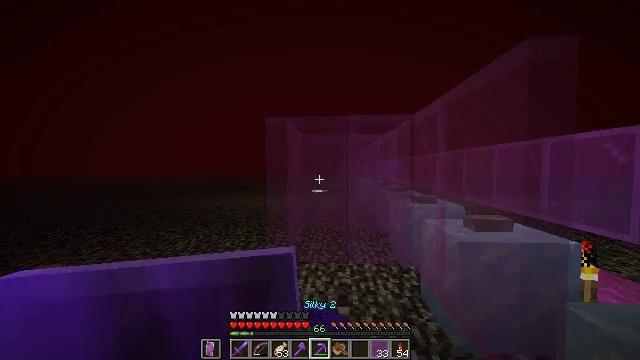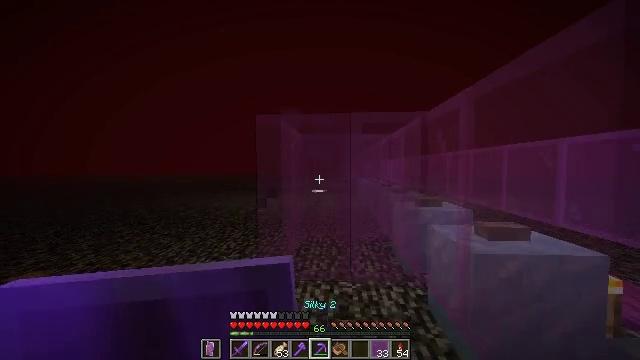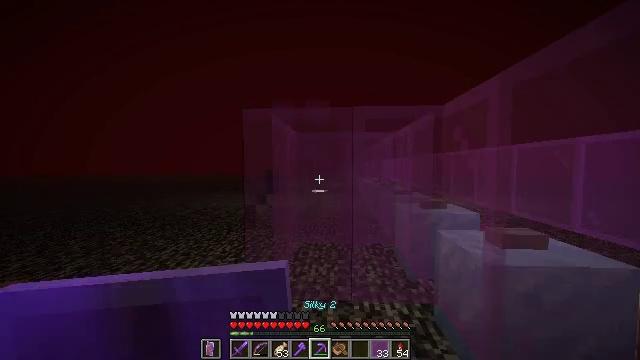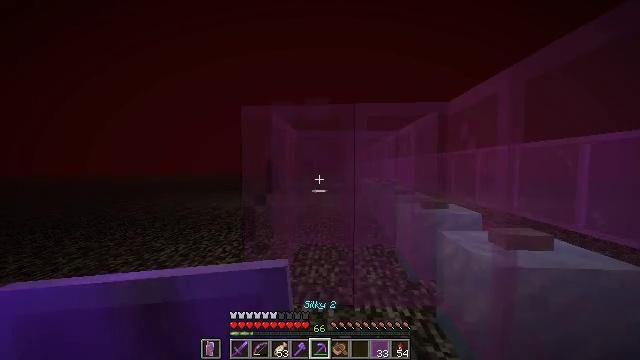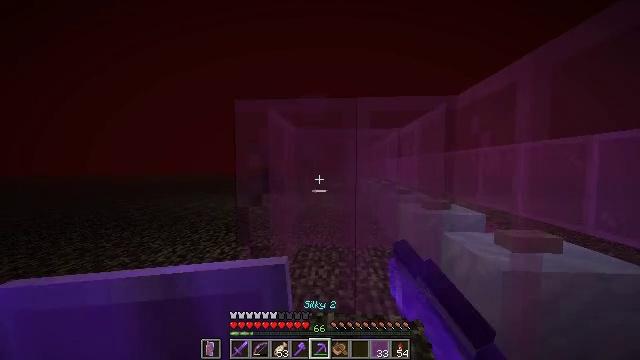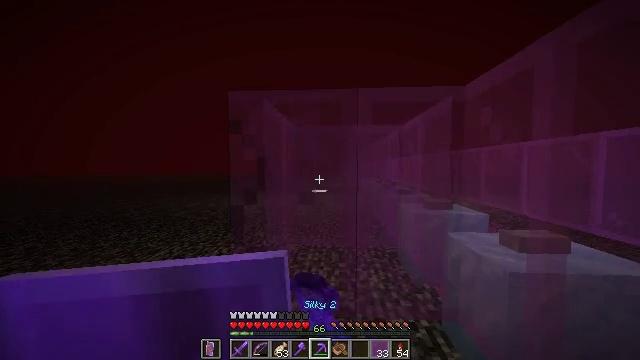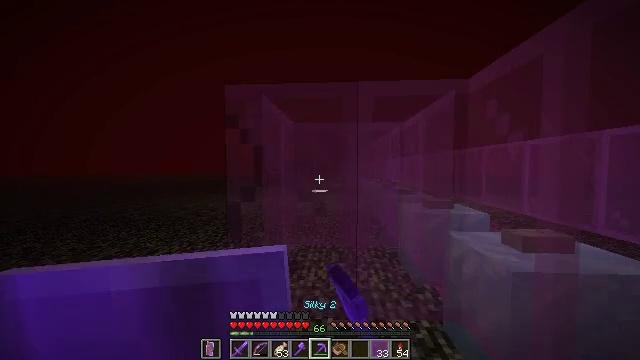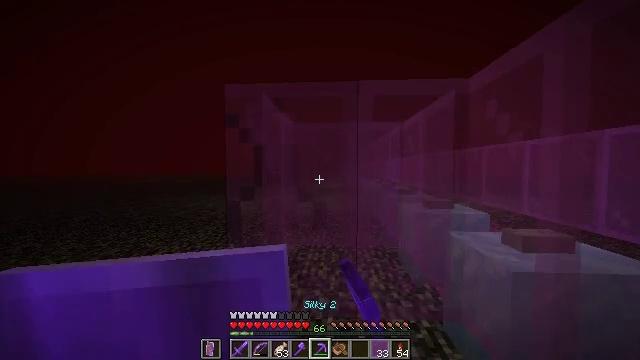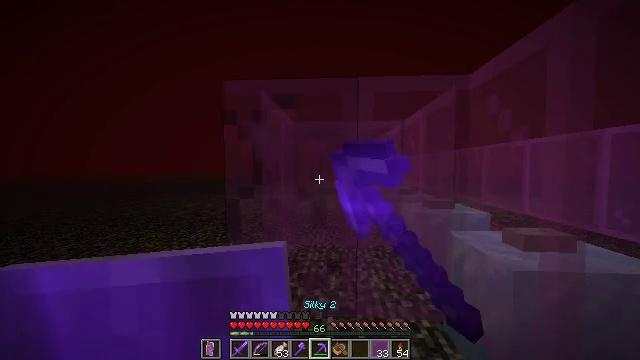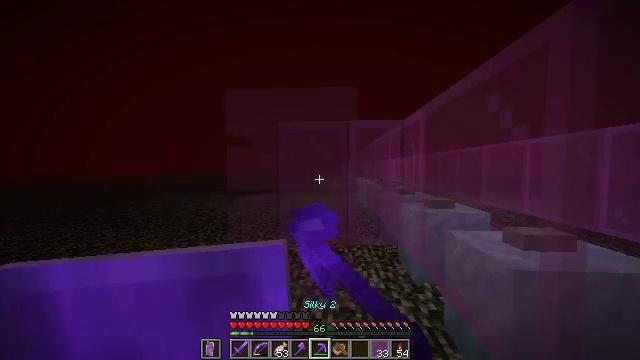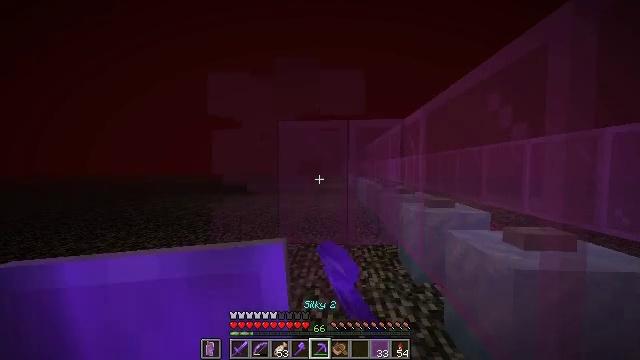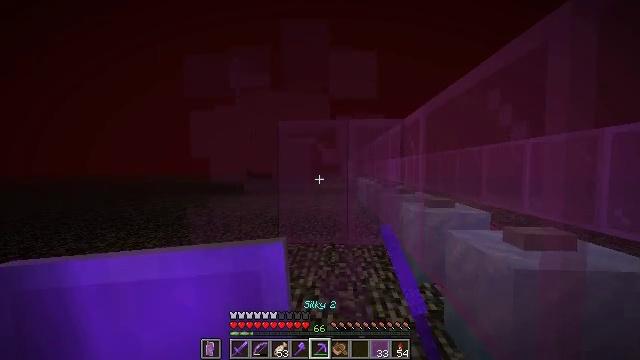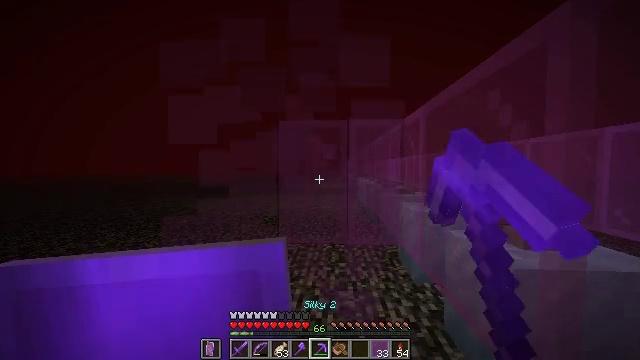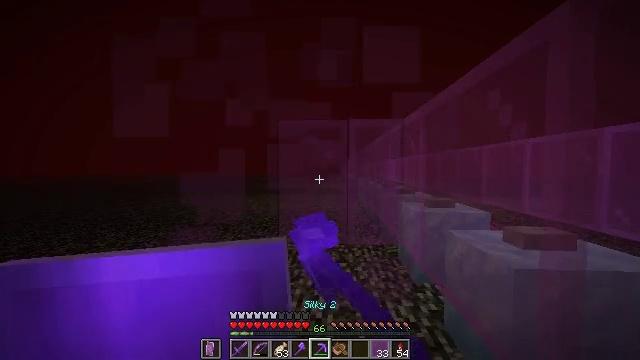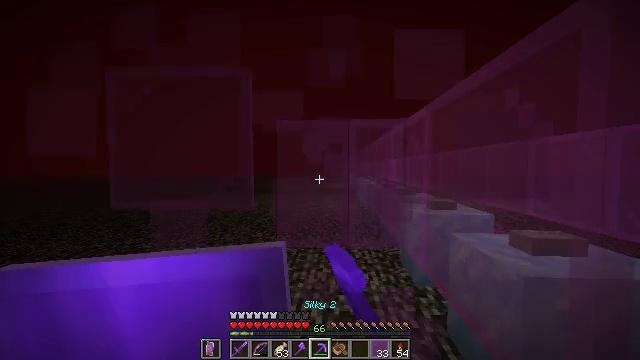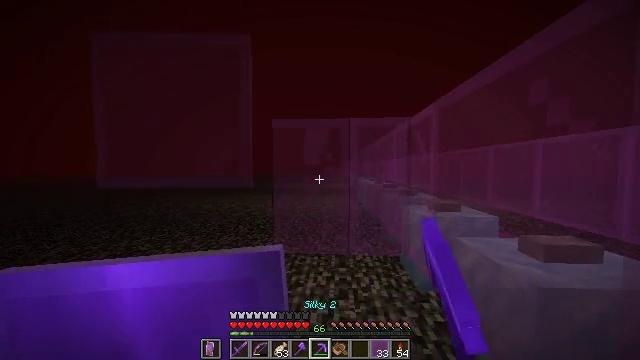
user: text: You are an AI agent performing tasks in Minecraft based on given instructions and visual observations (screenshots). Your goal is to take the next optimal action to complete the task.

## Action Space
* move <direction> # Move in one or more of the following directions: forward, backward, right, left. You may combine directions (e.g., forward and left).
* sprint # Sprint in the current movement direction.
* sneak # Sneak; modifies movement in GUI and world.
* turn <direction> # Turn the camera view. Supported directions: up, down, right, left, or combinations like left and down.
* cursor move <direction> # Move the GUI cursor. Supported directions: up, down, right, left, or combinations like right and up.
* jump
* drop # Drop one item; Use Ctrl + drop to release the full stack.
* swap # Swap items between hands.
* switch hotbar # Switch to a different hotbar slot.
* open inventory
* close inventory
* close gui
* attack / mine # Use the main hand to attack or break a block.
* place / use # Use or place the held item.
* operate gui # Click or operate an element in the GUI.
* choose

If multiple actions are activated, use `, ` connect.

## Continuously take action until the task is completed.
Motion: motion action
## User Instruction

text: Harvest the fragile magenta stained glass pane.
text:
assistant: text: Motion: move forward, attack / mine
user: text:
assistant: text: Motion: move forward, attack / mine
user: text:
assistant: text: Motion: attack / mine
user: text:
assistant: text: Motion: attack / mine
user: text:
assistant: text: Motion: attack / mine
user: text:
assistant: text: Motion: attack / mine
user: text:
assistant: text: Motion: attack / mine
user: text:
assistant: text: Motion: attack / mine
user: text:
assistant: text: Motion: attack / mine
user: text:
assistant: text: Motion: attack / mine
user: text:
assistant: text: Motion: attack / mine
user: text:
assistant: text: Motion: attack / mine
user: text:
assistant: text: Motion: attack / mine
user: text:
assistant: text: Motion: move forward, attack / mine
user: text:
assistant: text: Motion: move forward, attack / mine
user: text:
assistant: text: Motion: move forward, attack / mine
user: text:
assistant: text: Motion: move forward, attack / mine
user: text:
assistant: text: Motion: attack / mine
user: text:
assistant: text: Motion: attack / mine
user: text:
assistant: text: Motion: attack / mine
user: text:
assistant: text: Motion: attack / mine
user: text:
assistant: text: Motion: attack / mine
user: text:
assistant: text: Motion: attack / mine
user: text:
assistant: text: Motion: attack / mine
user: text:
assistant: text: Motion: attack / mine
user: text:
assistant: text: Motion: attack / mine
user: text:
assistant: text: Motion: attack / mine
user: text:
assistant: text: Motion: attack / mine
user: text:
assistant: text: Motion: attack / mine